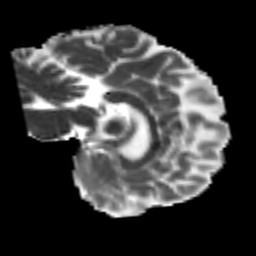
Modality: MD
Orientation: sagittal
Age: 47
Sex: male
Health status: healthy
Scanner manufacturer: ge
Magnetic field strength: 3 T
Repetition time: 11 s
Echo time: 0.0637 s